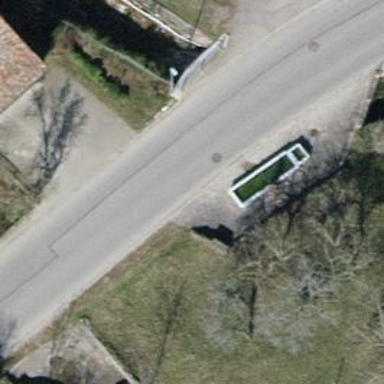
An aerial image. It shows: Beautiful fountain.